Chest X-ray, PA view. Patient: 50 years old, sex M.
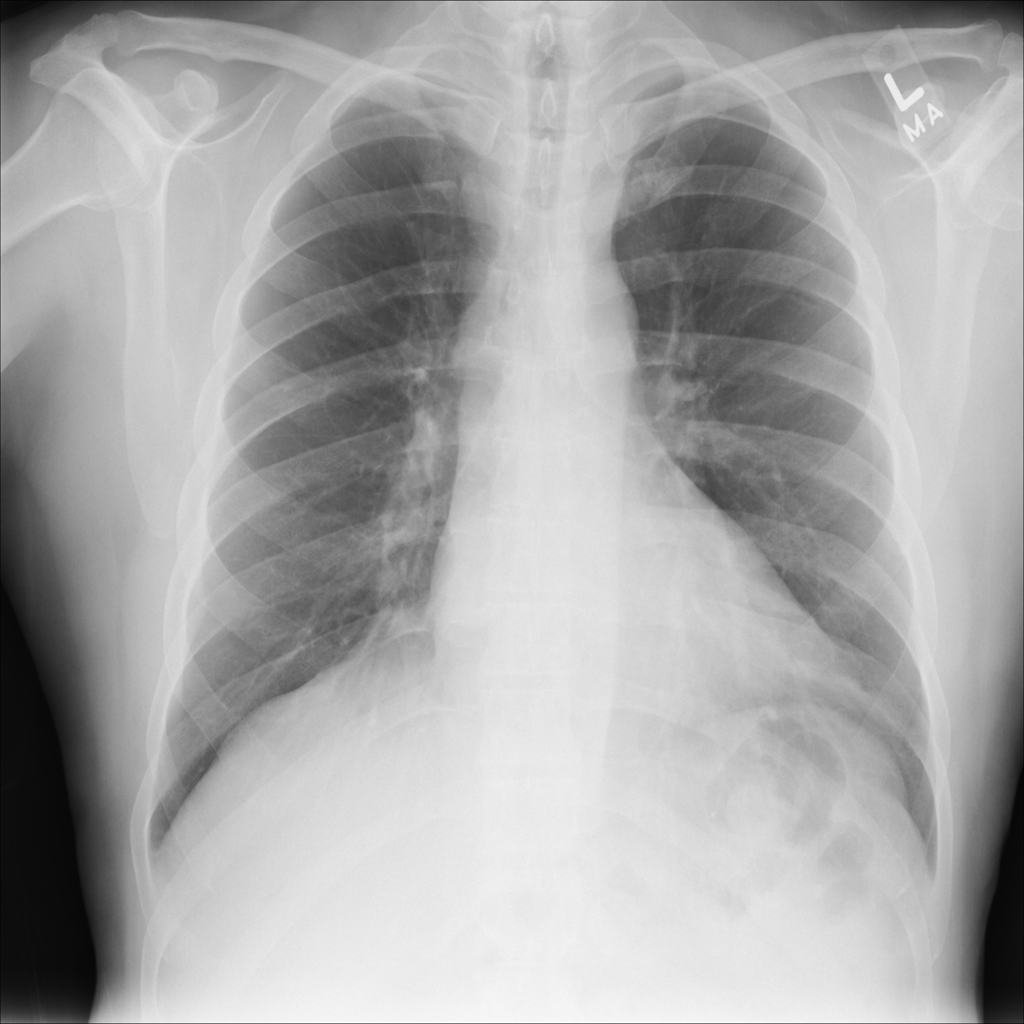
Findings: No Finding